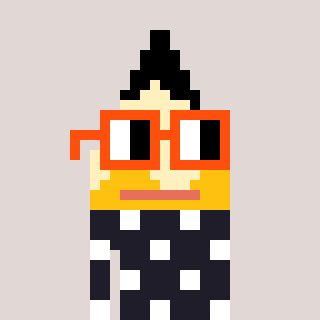
a pixel art character with square orange glasses, a pencil-shaped head and a grayscale-colored body on a warm background